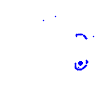
Particle: electron